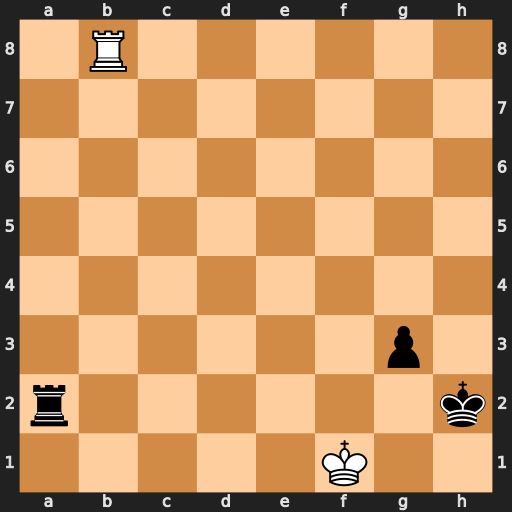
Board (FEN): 1R6/8/8/8/8/6p1/r6k/5K2
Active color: w
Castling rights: -
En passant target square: -
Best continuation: Rh8#